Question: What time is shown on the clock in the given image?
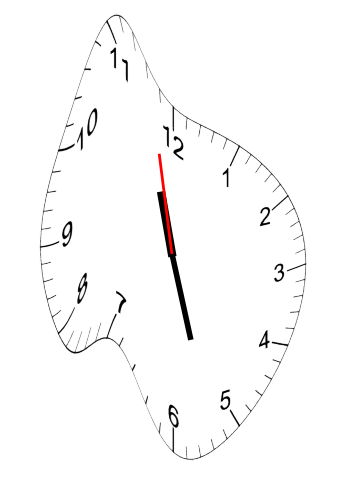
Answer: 11:26:58